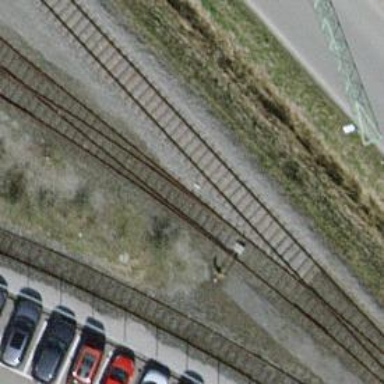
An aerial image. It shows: Railway switch.